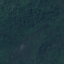
Land use / land cover class: Forest